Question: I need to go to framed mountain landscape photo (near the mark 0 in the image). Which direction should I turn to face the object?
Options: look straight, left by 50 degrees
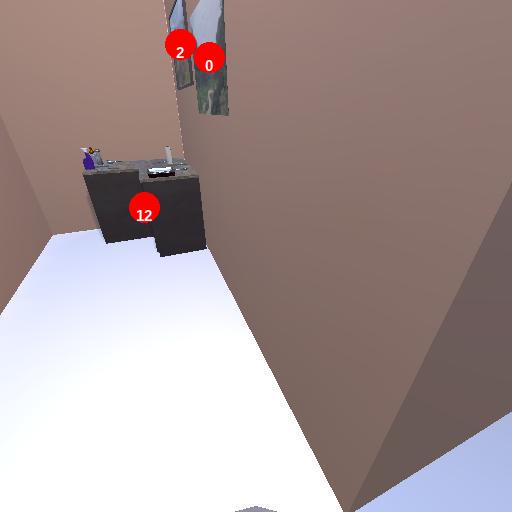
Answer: look straight